Question: It is possible to configure the to work with disabled (equivalent to 'Qt::ElideNone')?
The graphic texts being compressed (elieded) to fit inside the select.

I wish the entire text to be displayed when clicked on comobox (selectbox). Is it possible?
Thanks.
I think it may be the way the styleSheet (qt):
'''
QComboBox QAbstractItemView {
...
}
'''
I just do not know which property to use styleSheet disable "elited".
Maybe something like this:
'''
QComboBox QAbstractItemView {
elided: none;
...or...
elide: none;
}
'''
Anyone know a link with all properties stylesheets used in QT (I searched but did not find)?
I tried 'white-space: pre;' and 'white-space: nowrap;' that seems the most logical, but does not work with 'QAbstractItemView', will be the selector is another?
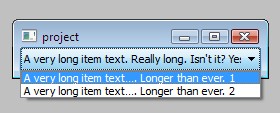
Answer: You can change the 'textElideMode' property by adding a rule 'QComboBox QAbstractItemView { qproperty-textElideMode: ElideNone }' (See <URL> but it will only clip the text on the right without extending the drop-down box.
According to the code source, the list view adjust its size to its content when it is displayed as a popup which is done by adding this in the stylesheet:
'''
QComboBox {
combobox-popup: true;
// To make room for the possible scrollbar
// (the value has to match the scrollbar width of the current style/platform)
padding-right: 20px;
}
'''
Outside that popup mode, the width of the drop-down box is taken from the list view minimum size (or from the 'min-width' css property of the 'QAbstractItemView'), but there doesn't seem to be a way, with css only, to automatically adjust the size of the drop-down box to the content of the list.